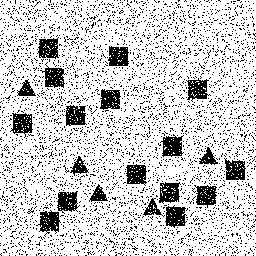
Squares: 15
Triangles: 5
Stars: 0
Total shapes: 20